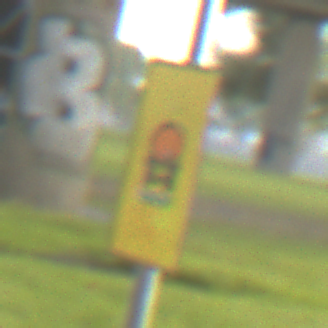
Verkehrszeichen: FahrzeugeMitWassergefaehrdenderLadungOhnePfeilsymbol
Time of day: SunriseSunset
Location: Outdoor (Suburban)
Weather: PartlyCloudy
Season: NotSpecified
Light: Natural